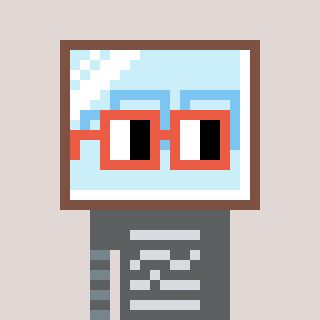
a pixel art character with square orange glasses, a mirror-shaped head and a bluegrey-colored body on a warm background